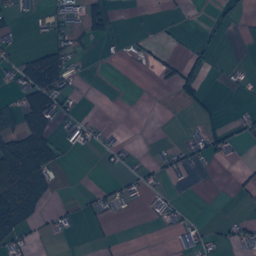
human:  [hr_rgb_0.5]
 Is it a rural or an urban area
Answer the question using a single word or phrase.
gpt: rural

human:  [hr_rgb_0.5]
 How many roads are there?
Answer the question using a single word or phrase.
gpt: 94

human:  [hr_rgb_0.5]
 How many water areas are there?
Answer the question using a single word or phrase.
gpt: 30

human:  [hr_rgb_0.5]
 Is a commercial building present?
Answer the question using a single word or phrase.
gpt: yes

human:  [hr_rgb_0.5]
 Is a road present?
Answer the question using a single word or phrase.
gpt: yes

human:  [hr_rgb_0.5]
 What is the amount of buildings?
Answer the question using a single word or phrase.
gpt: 244

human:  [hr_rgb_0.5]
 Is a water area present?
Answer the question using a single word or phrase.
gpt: yes

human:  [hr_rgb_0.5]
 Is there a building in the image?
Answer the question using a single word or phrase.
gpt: yes

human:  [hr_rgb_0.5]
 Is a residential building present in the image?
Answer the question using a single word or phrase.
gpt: yes

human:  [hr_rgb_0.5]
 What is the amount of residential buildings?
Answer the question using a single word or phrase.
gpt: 227

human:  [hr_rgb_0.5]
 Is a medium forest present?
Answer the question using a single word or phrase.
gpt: yes

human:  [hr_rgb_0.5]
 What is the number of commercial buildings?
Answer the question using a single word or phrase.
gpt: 12

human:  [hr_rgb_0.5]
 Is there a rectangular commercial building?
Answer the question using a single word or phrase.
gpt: yes

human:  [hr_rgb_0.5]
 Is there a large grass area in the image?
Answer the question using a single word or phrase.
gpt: yes

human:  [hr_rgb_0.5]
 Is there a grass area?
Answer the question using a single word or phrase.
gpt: yes

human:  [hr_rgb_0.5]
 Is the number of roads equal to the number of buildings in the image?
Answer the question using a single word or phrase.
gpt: no

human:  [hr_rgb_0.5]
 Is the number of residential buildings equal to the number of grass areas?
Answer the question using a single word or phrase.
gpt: no

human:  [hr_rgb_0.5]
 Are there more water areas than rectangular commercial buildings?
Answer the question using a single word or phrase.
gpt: yes

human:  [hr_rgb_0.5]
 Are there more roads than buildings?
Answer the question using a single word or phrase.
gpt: no

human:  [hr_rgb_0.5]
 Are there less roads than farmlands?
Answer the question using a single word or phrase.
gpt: no

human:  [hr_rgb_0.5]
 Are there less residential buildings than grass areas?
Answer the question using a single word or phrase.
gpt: yes

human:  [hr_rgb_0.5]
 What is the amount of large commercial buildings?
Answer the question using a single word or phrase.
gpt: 3

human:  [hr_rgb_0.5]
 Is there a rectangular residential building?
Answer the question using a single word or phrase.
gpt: yes

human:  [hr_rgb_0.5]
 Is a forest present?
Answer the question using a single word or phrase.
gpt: yes

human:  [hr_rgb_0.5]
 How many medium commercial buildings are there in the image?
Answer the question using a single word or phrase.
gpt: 8

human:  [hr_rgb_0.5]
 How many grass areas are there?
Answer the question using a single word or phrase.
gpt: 280

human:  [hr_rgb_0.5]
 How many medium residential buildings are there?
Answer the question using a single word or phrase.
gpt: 35

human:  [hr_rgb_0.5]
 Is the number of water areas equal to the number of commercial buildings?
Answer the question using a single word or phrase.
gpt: no

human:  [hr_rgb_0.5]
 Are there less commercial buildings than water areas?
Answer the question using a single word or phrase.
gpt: yes

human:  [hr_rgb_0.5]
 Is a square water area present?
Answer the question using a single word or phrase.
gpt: yes

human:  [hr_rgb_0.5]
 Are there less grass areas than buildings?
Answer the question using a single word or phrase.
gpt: no

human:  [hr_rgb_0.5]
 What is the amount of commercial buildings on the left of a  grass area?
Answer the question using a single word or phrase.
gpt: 12

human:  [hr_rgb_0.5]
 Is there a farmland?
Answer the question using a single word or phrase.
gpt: yes

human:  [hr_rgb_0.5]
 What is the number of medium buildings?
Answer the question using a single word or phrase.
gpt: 44

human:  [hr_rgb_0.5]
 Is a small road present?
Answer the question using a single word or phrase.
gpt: yes

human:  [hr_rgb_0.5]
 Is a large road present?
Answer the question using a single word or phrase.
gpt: no

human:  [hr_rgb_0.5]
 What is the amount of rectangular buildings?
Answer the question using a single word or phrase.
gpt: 121

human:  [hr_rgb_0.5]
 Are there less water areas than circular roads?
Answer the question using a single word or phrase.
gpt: no

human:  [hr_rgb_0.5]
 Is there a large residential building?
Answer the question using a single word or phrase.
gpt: yes

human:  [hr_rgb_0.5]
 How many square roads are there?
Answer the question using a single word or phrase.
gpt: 0

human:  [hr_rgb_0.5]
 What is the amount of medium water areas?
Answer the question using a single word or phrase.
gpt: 4

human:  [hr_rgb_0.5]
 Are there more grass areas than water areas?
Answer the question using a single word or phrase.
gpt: yes

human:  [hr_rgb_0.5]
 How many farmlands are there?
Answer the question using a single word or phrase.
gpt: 69

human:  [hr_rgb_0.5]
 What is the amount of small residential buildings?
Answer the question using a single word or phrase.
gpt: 183

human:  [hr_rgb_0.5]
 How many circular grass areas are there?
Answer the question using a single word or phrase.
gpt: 0

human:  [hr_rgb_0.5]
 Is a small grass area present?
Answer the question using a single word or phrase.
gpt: yes

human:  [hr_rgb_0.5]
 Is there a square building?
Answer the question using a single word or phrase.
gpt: yes

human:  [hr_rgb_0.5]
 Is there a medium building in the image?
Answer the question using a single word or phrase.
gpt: yes

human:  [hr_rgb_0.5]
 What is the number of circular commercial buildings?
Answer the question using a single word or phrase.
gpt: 0

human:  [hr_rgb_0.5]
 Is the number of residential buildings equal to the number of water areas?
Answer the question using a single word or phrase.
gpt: no

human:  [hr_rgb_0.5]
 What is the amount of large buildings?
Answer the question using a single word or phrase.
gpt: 12

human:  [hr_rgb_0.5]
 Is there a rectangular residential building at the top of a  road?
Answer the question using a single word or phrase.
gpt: yes

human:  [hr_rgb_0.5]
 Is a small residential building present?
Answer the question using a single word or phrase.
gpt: yes

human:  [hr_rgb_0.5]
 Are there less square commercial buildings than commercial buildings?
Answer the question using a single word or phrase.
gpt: yes

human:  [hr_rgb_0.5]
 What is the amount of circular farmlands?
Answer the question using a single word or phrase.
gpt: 0

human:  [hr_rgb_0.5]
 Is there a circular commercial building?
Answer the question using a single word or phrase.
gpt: no

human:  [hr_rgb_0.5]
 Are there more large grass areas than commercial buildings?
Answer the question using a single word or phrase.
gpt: yes

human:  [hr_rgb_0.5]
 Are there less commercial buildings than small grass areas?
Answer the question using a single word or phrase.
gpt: yes

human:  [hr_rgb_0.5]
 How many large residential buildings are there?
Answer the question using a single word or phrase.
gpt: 139

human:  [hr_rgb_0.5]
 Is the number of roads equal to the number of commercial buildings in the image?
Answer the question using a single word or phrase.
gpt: no

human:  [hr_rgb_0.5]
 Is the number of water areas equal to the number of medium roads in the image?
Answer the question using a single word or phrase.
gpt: no

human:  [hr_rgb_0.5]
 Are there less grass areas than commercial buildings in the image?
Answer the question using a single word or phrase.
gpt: no

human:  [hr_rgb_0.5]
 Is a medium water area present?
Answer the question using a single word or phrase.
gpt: yes

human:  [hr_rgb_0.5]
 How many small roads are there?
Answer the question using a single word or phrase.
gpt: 94